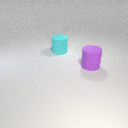
large purple rubber cylinder to the right of large cyan rubber cylinder